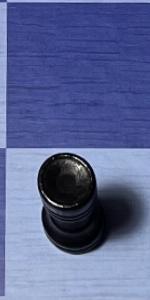
Label: Rook_Black